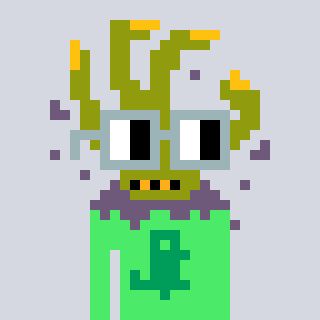
a pixel art character with square dark gray glasses, a zombie-hand-shaped head and a teal-colored body on a cool background